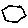
Label: hexagon